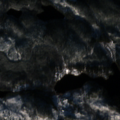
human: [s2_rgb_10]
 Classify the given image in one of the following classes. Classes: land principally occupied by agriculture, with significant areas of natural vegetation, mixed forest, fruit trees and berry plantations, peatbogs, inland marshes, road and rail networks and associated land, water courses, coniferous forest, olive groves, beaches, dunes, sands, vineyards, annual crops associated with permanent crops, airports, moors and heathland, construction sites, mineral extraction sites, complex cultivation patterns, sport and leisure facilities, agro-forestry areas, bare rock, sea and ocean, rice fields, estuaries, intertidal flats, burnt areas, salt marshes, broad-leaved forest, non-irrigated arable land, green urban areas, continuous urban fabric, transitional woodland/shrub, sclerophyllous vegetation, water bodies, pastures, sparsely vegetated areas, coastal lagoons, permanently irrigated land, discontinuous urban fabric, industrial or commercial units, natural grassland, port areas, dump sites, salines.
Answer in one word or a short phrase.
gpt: coniferous forest, mixed forest, transitional woodland/shrub, water bodies